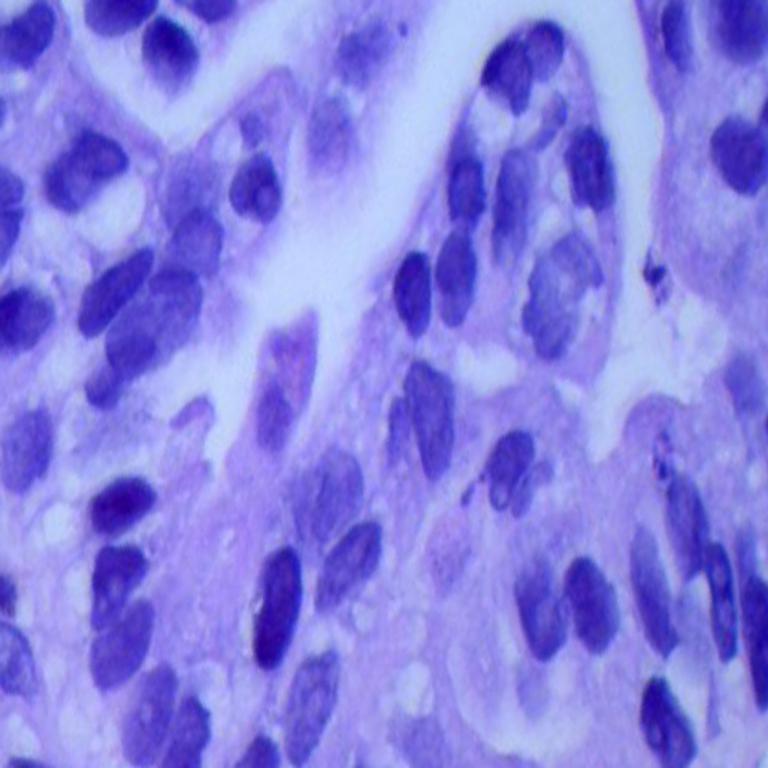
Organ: lung
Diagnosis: adenocarcinomas